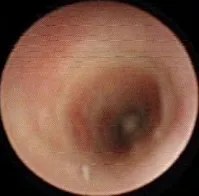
(B) Unblocked trachea after Dumon stent was placed.
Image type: endoscopy (airway_endoscopy)